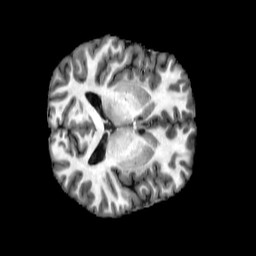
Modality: T1w
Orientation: axial
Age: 23
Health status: healthy
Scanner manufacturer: philips
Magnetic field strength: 3 T
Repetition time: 0.007832 s
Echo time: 0.003593 s